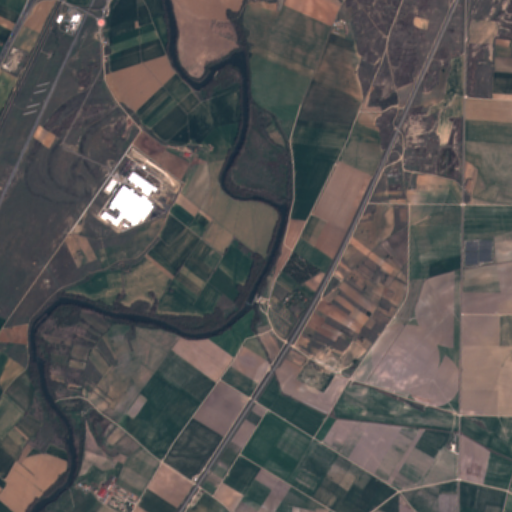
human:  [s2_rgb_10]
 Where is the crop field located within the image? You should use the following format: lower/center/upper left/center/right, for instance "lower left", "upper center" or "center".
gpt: The crop field is located in the upper left of the image.
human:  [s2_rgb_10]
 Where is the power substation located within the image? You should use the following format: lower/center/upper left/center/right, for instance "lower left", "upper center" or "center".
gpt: The power substation is located in the lower center of the image.
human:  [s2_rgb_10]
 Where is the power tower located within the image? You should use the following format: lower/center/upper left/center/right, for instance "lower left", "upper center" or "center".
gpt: The power tower is located in the upper left of the image.
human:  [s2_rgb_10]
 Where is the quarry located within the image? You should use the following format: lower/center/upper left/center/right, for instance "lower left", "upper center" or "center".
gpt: The quarry is located in the upper left of the image.
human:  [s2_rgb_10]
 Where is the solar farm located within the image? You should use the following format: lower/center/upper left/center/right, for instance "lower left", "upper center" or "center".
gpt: The solar farm is located in the center right of the image.
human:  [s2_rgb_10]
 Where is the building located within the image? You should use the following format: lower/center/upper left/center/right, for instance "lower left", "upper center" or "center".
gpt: There is no building in the image.